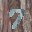
Label: 7